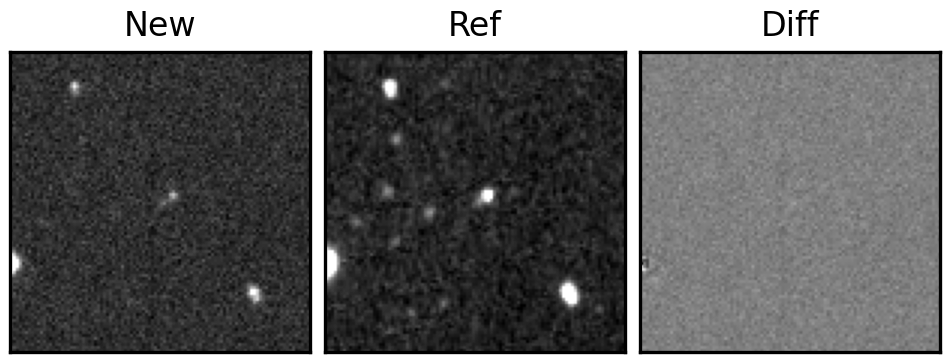
Label: real